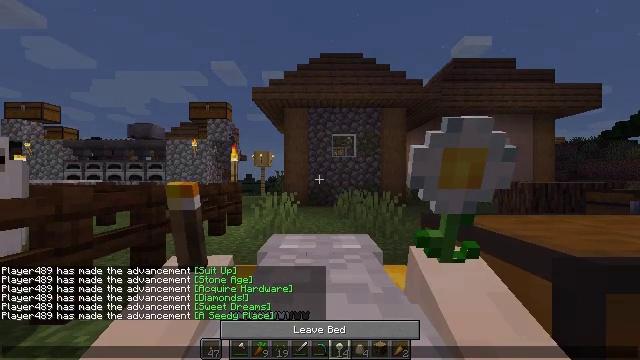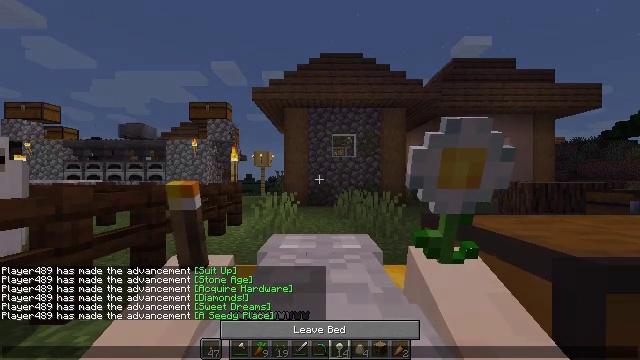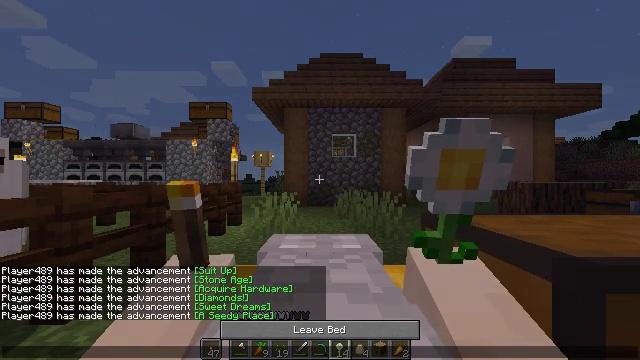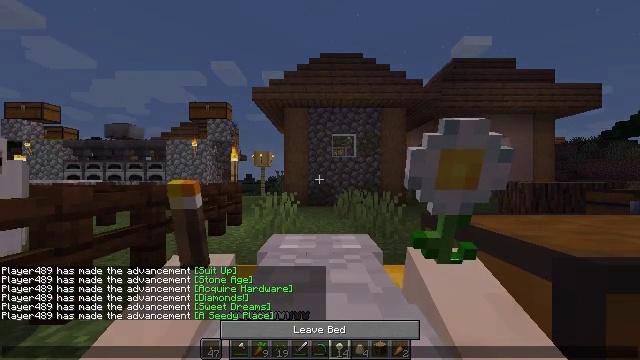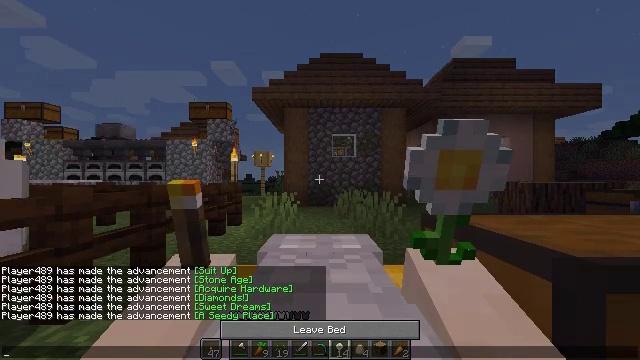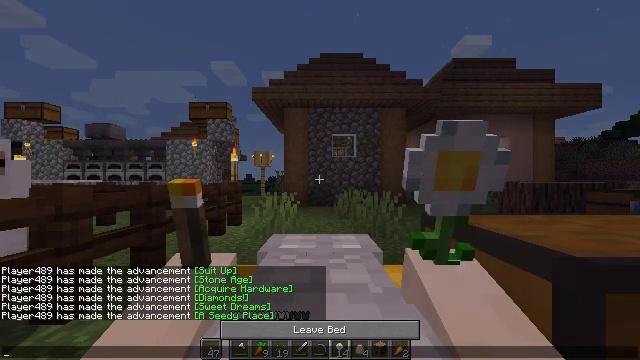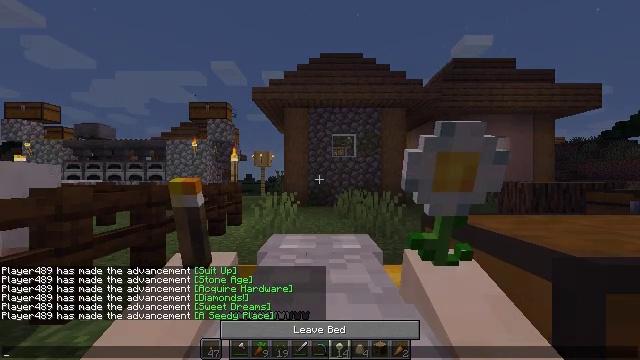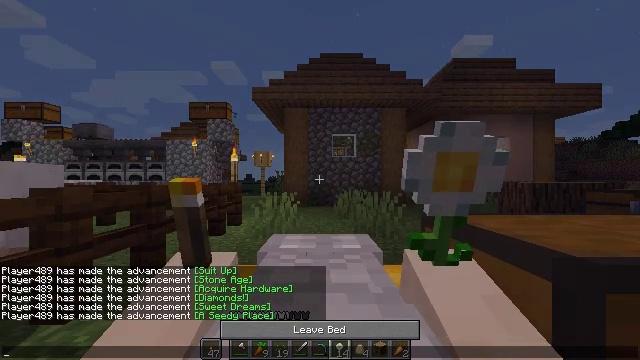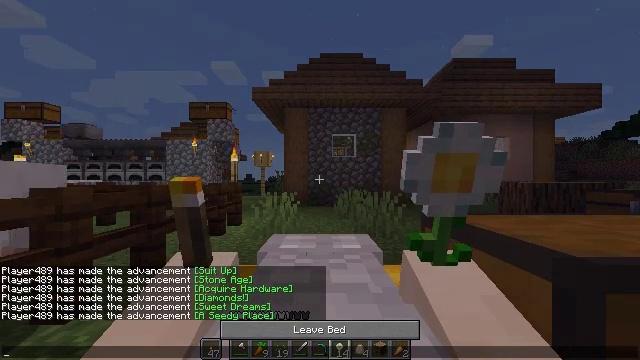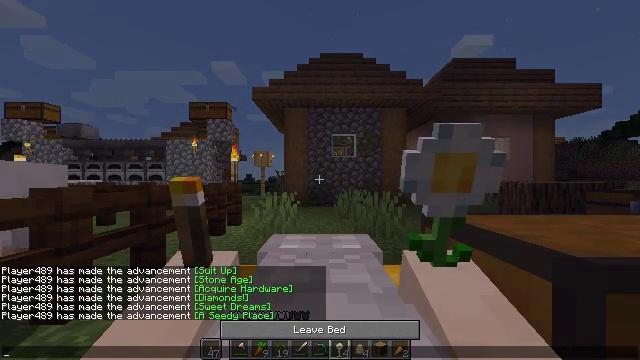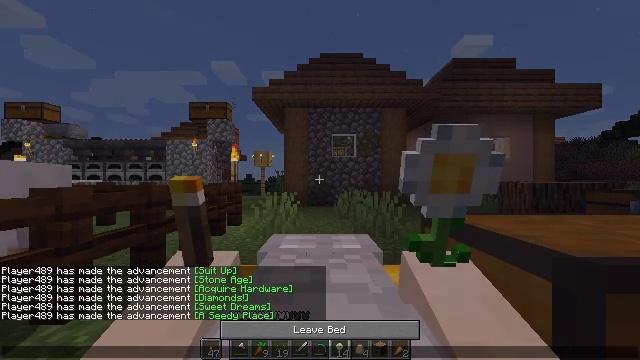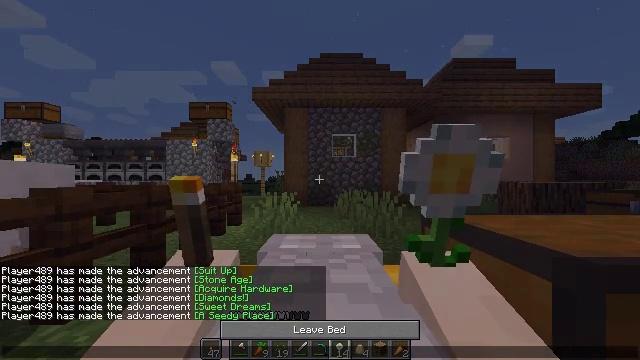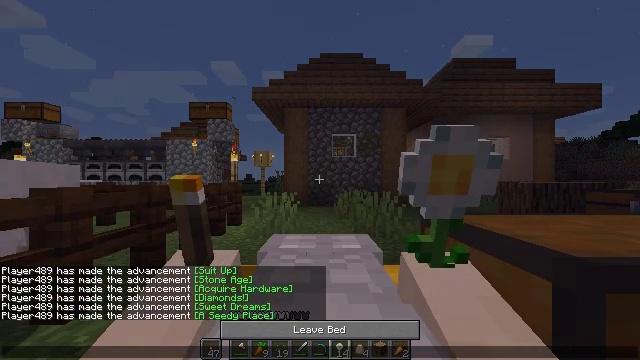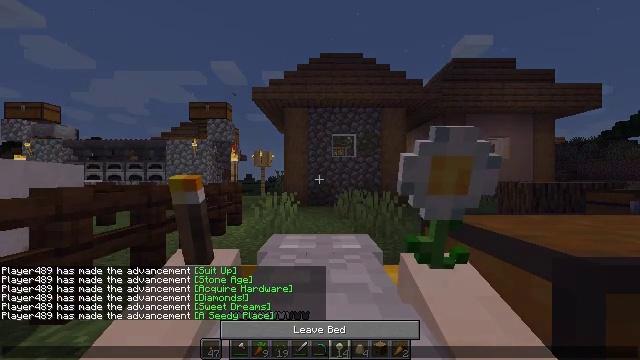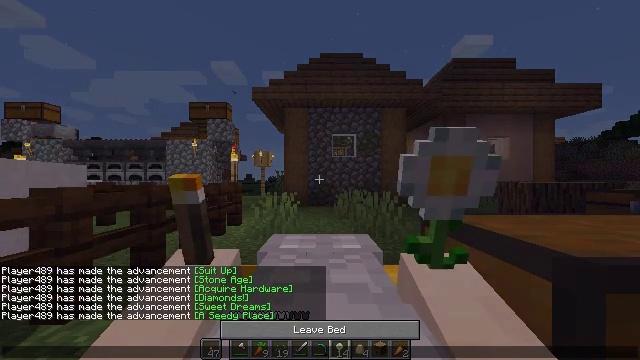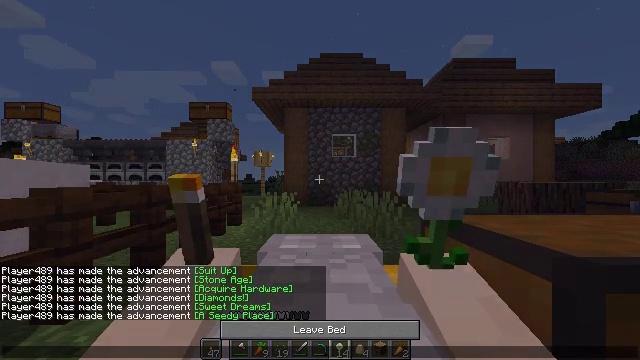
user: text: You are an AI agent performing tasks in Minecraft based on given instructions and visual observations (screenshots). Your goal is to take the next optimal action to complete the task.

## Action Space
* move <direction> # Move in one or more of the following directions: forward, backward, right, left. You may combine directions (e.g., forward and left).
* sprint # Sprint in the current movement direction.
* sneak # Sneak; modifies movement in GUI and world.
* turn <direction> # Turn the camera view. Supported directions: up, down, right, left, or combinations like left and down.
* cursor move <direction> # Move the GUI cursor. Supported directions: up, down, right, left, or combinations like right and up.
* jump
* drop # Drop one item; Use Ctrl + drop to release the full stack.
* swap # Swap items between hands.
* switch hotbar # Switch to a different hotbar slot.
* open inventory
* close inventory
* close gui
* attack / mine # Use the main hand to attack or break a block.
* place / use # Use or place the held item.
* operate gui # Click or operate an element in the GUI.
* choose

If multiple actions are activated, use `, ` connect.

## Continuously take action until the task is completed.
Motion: motion action
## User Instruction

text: Collect the yellow bed from its place.
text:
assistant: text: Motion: no_op
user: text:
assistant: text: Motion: no_op
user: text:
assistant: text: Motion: no_op
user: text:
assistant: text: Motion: no_op
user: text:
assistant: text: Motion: no_op
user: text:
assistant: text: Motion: no_op
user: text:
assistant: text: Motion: no_op
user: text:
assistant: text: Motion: no_op
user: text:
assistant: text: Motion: no_op
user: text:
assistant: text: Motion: no_op
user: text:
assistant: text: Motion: no_op
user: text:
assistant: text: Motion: no_op
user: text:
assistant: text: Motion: no_op
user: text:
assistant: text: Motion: no_op
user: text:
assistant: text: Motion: no_op
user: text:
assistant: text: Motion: no_op
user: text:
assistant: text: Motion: no_op
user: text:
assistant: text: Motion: no_op
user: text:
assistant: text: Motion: no_op
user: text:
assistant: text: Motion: no_op
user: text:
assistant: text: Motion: no_op
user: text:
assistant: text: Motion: no_op
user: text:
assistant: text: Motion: no_op
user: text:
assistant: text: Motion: no_op
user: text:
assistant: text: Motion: no_op
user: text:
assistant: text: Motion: no_op
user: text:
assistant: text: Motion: no_op
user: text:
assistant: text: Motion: no_op
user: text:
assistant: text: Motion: no_op
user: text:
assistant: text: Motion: no_op